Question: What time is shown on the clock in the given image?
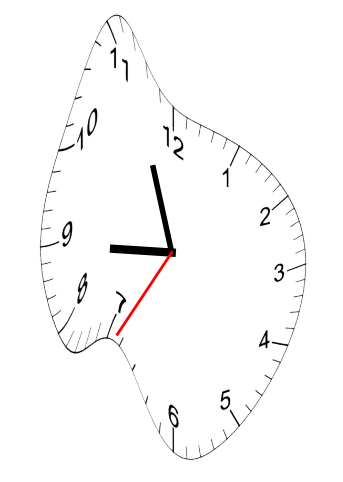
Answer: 08:56:35